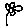
Label: flower